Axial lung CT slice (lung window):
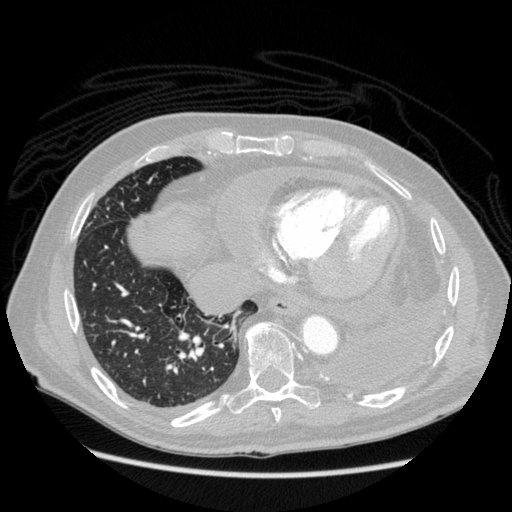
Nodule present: no